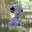
Label: 2